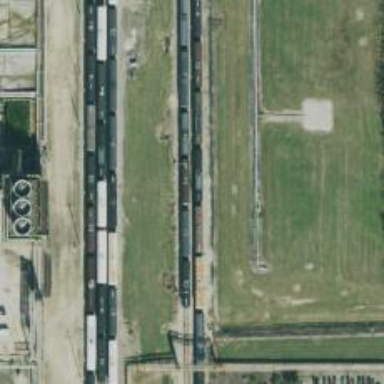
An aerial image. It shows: Railway yard used for servicing trains.